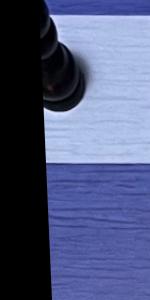
Label: Empty